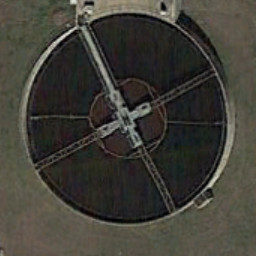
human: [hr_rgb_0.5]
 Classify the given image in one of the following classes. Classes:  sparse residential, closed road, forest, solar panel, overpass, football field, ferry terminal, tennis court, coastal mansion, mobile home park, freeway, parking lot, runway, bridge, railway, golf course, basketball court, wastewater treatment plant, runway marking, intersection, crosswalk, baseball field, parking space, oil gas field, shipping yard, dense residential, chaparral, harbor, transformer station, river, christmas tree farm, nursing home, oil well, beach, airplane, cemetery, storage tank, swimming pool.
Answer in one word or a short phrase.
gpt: wastewater treatment plant